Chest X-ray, PA view. Patient: 38 years old, sex F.
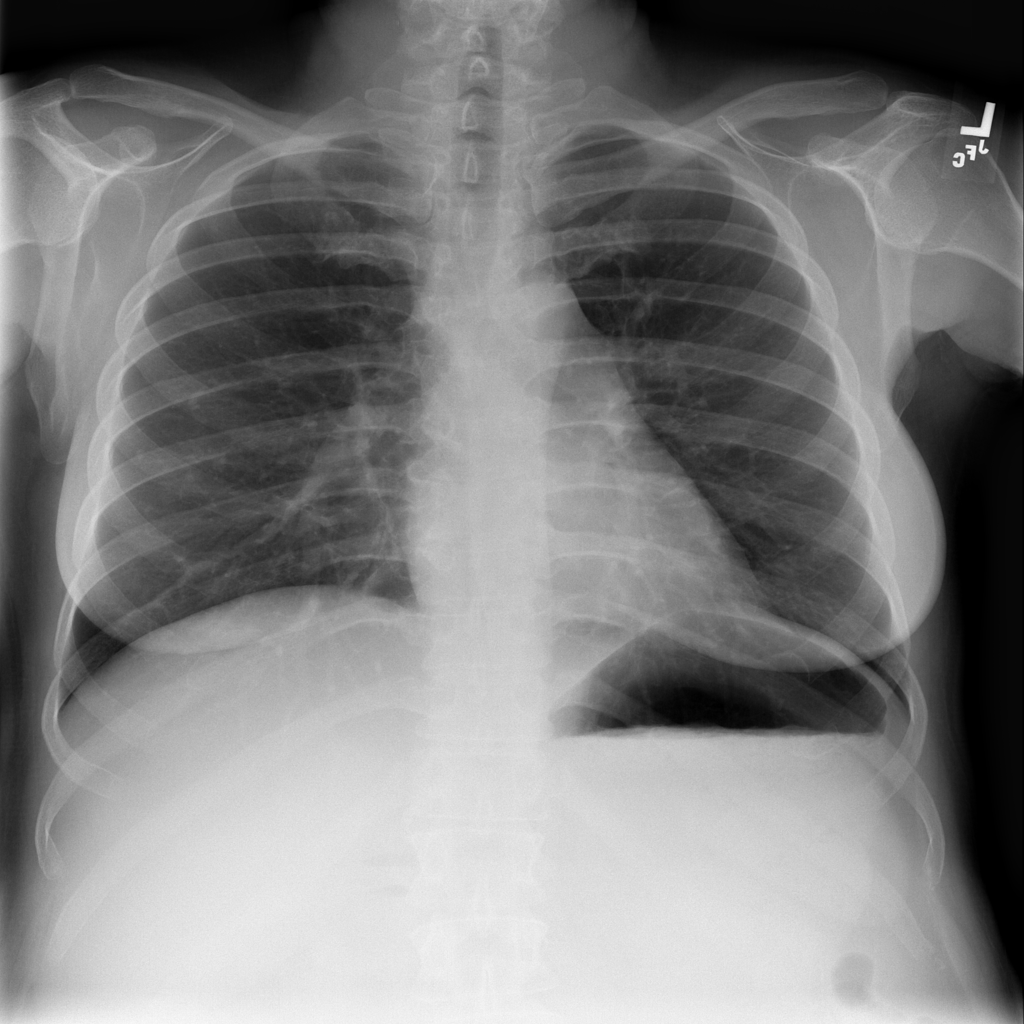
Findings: No Finding